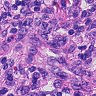
Metastatic tissue present: no